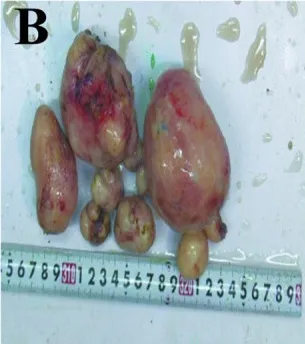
(A,B) Grossly tissue. Multiple solid nodules, varying in size from 0.5 to 4 cm.
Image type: pathology (fish)